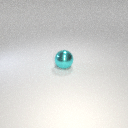
large cyan metal sphere